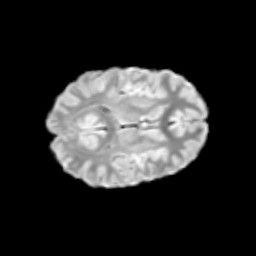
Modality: T2w
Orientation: axial
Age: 10
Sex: male
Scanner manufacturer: siemens
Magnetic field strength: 3 T
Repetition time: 3.8 s
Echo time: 0.07 s